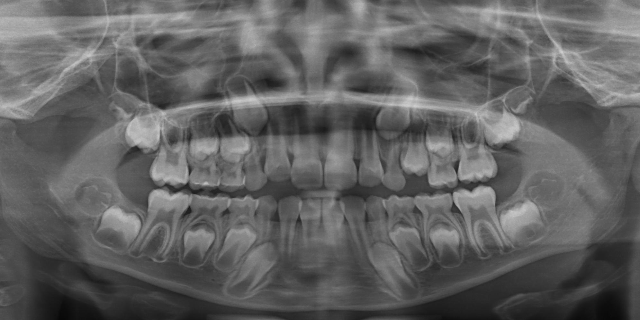
child